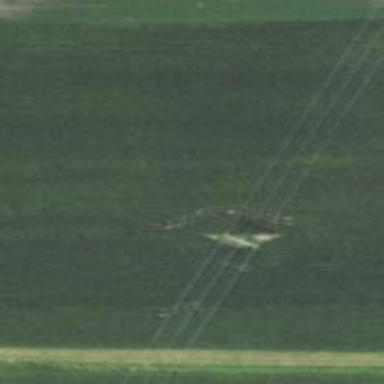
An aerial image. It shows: H-frame designed tower for power lines.